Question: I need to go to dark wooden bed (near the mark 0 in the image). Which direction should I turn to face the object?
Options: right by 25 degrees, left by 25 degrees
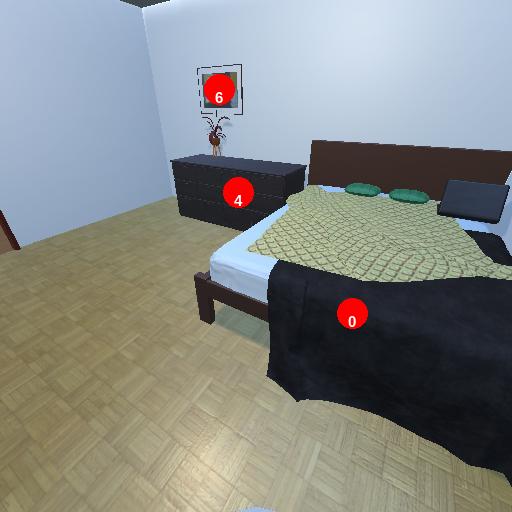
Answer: right by 25 degrees